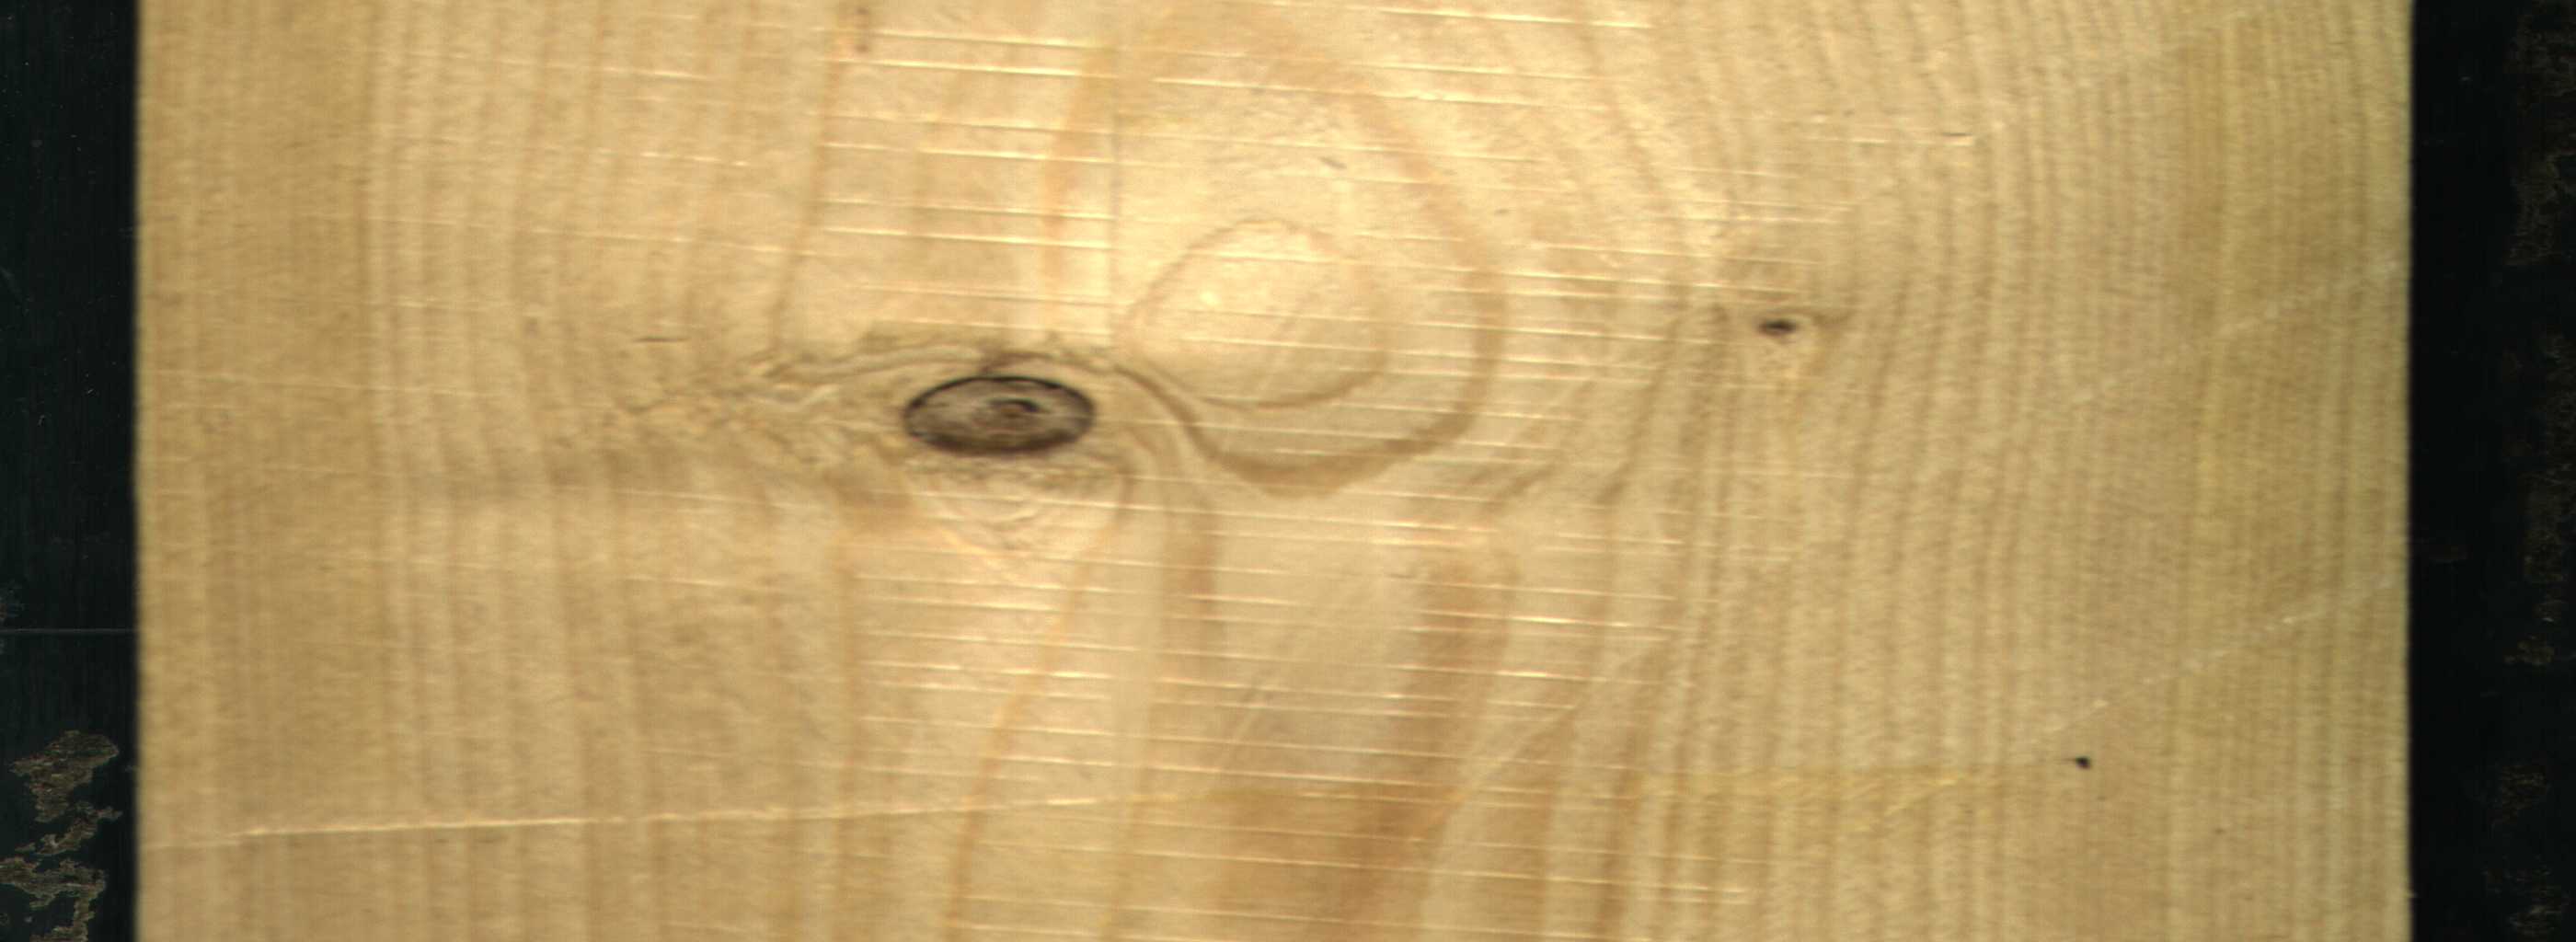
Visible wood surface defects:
Dead_Knot
Live_Knot